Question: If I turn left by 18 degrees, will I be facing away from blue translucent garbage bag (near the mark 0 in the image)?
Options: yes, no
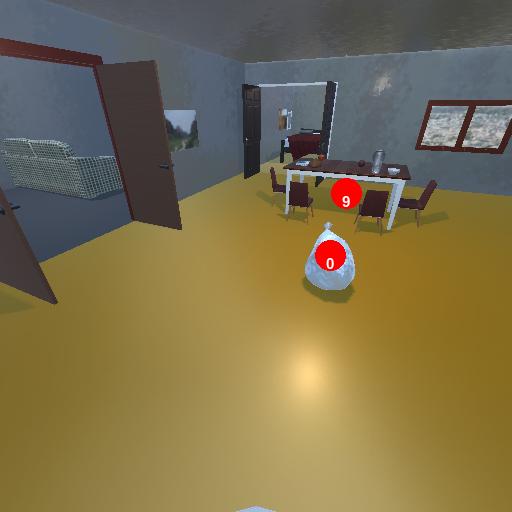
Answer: yes